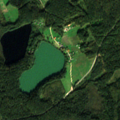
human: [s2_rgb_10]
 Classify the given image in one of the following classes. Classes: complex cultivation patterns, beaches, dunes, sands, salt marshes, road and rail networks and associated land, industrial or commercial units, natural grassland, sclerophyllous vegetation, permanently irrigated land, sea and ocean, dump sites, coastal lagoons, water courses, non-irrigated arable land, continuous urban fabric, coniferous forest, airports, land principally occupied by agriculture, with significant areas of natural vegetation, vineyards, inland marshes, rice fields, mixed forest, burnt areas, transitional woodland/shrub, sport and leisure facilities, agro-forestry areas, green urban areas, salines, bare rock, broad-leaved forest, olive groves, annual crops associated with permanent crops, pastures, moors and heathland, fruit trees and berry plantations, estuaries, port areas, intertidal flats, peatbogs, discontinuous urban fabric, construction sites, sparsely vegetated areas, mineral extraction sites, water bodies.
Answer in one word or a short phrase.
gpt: complex cultivation patterns, coniferous forest, mixed forest, transitional woodland/shrub, water bodies